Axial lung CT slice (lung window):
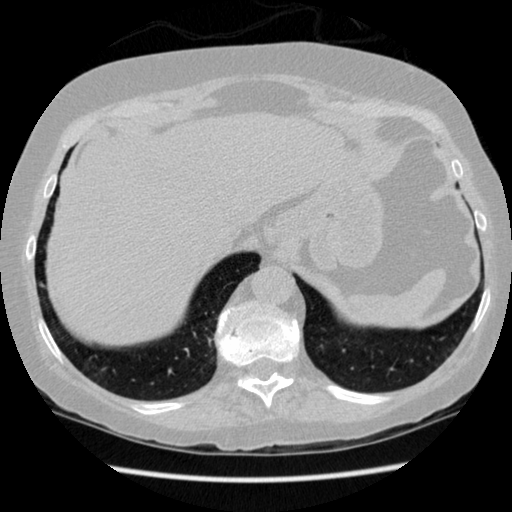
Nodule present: yes
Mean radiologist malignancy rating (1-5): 1